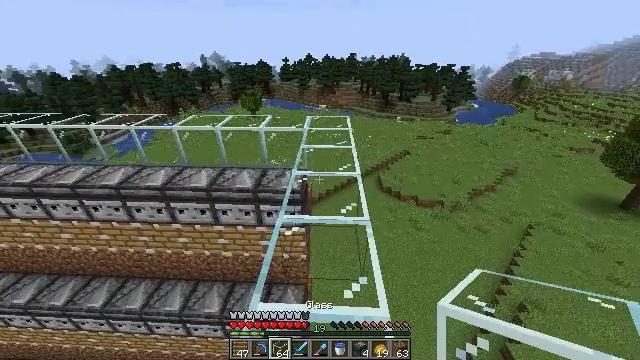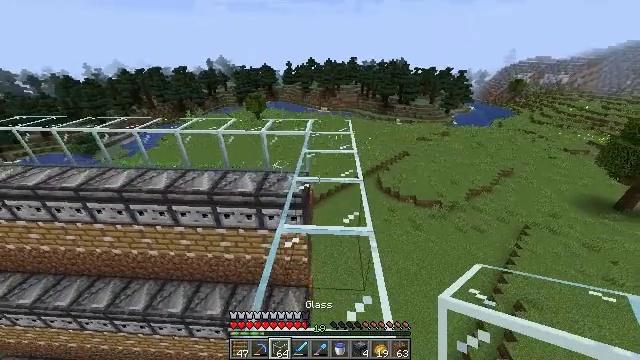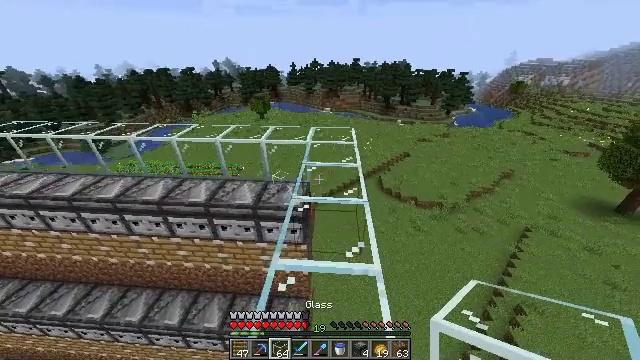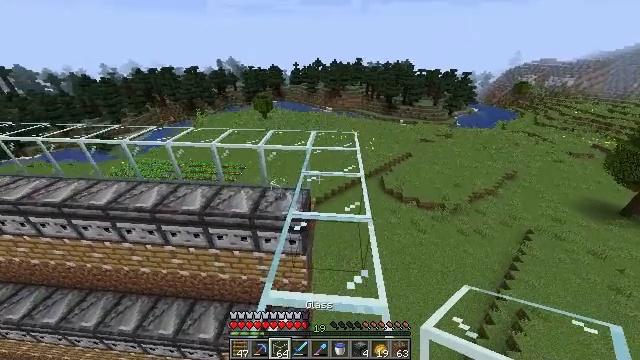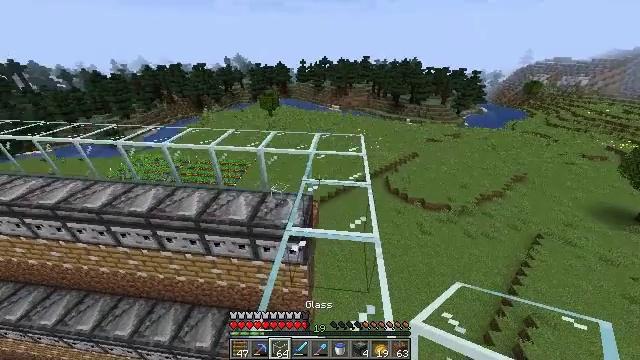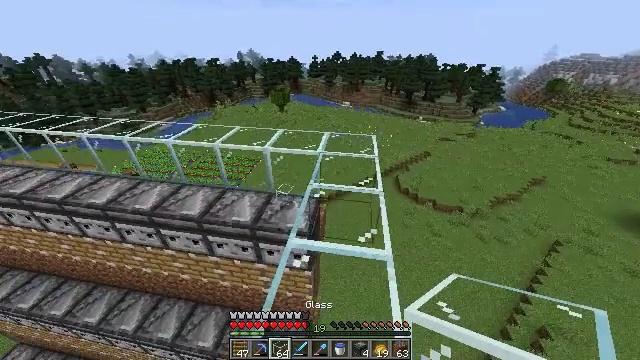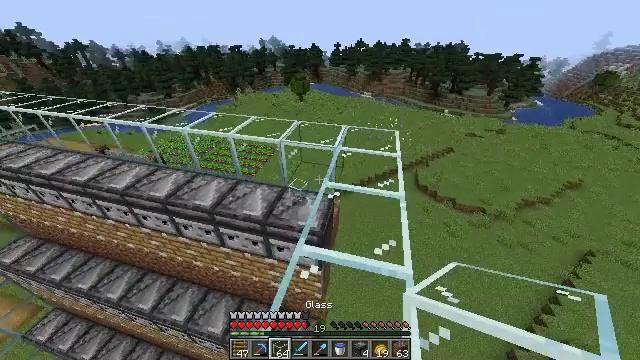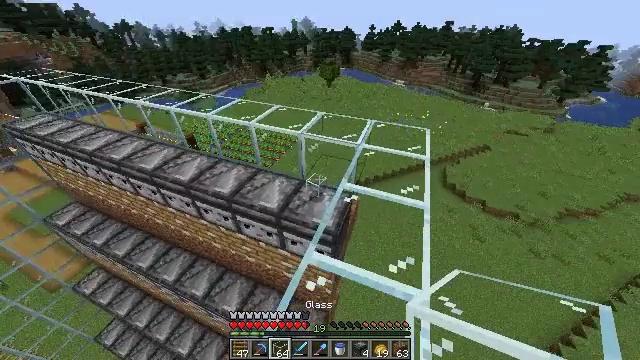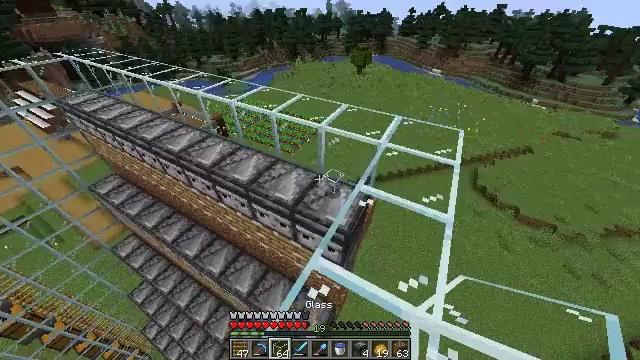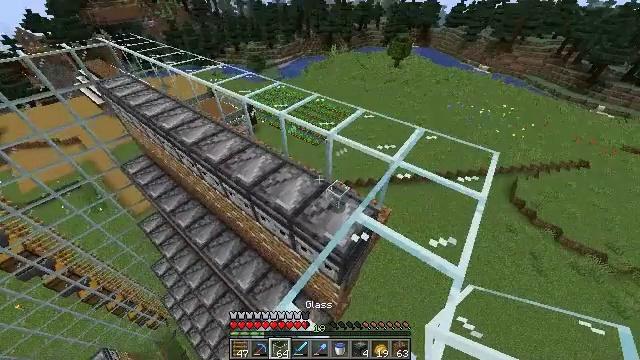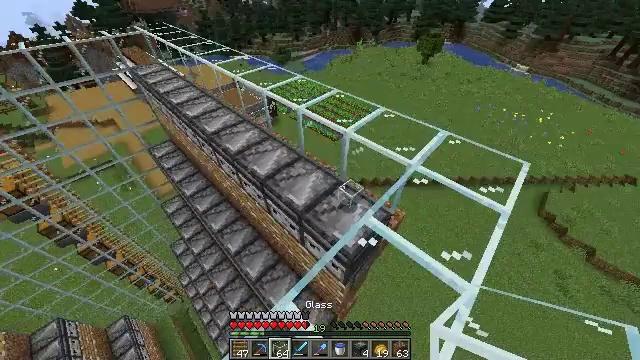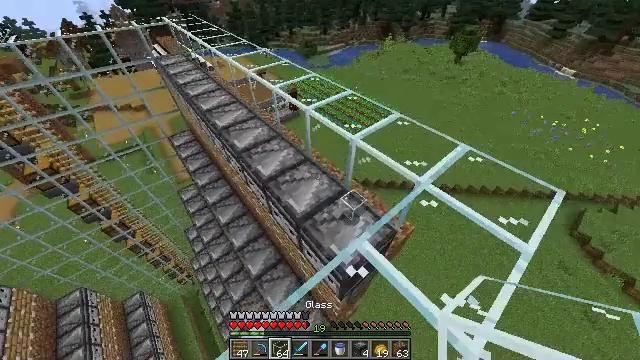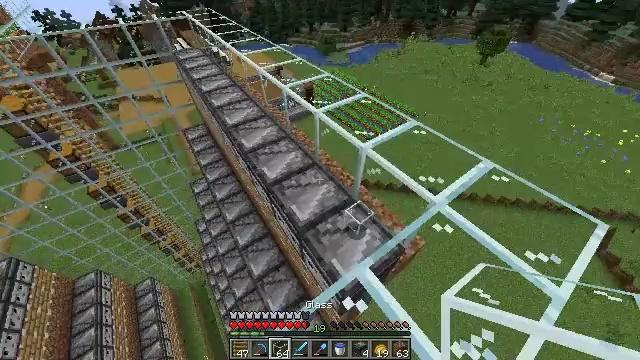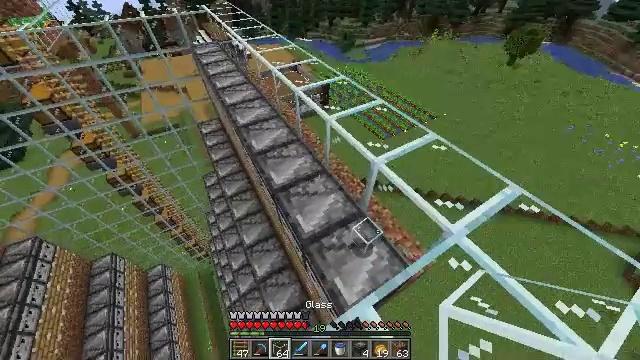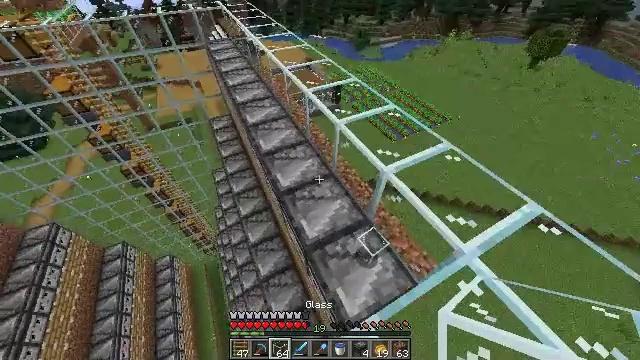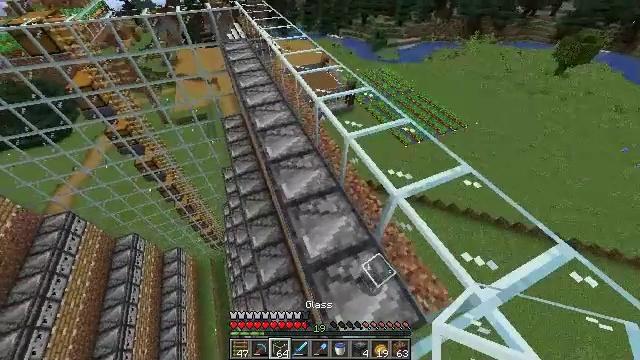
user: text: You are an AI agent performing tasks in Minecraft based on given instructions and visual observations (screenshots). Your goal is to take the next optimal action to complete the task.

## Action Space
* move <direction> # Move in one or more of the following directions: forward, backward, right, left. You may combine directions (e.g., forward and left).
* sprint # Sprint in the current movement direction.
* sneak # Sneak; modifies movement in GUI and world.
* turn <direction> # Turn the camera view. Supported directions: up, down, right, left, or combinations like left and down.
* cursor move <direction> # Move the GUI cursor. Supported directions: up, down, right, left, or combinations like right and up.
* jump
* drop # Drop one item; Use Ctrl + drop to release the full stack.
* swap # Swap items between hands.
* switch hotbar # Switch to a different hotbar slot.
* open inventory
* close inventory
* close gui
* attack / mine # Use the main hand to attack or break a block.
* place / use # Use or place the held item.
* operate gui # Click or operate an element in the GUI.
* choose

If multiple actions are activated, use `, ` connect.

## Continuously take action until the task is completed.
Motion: motion action
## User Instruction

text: Break the chest to retrieve items inside.
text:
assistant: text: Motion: move forward
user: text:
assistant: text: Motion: move forward
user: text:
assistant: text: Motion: move forward
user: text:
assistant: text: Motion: move forward, turn left
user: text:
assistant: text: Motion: move forward, turn left and down
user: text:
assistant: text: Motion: move forward, turn left and down
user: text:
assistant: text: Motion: move forward and move right, turn left and down
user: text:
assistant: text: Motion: move forward and move right, turn left and down
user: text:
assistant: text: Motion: move forward and move right, turn left and down
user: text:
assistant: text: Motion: move forward and move right, turn left and down
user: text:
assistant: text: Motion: move forward, turn left and down
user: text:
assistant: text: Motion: move forward, turn left
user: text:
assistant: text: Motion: move forward, turn left
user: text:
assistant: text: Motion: move forward, turn left
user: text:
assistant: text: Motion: move forward, turn left
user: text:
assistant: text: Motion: move forward, turn left
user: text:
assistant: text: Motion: move forward, turn left
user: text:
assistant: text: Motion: move forward, turn left
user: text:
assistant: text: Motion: move forward, turn left and up
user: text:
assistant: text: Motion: move forward, turn left and up
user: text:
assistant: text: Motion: move forward, turn up
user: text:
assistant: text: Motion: move forward
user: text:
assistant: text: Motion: move forward
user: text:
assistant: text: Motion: move forward, turn up
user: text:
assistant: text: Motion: move forward, turn left and up
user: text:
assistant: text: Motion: move forward, turn up
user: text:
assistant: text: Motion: move forward, sprint, turn up
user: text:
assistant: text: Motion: move forward, sprint
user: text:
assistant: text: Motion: move forward, sprint
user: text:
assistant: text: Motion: move forward, sprint